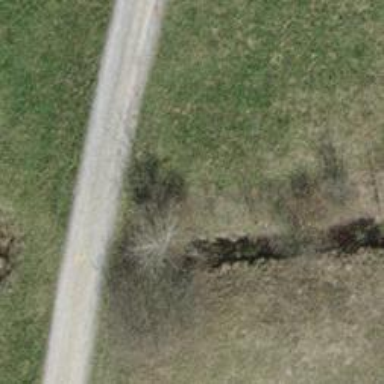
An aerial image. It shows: Culvert tunnel passing through ditch.